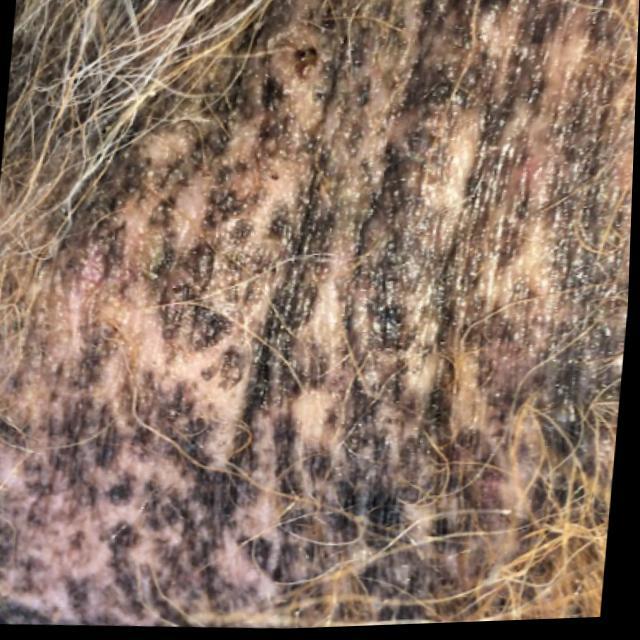
Canine demodicosis (Demodex mange) — caused by Demodex canis mites. Presents with alopecia, follicular papules, pustules, and comedones. Often localized on face and forelimbs.